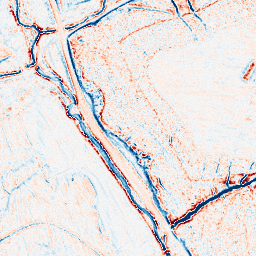
Category: edge_preserving
Decomposition family: anisotropic_diffusion
Decomposition parameters: iterations: 10
kappa: 10
gamma: 0.15
Upsampling method: regularized
Upsampling parameters: scale: 2
lambda_reg: 0.001
Upsampling scale: 2